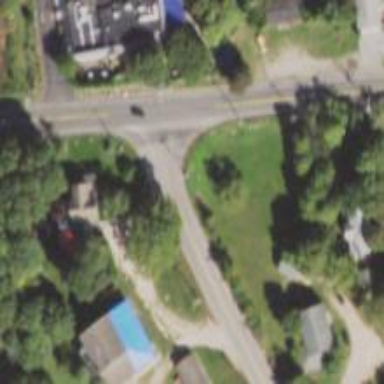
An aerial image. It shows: Stop road.